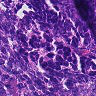
Metastatic tissue present: no